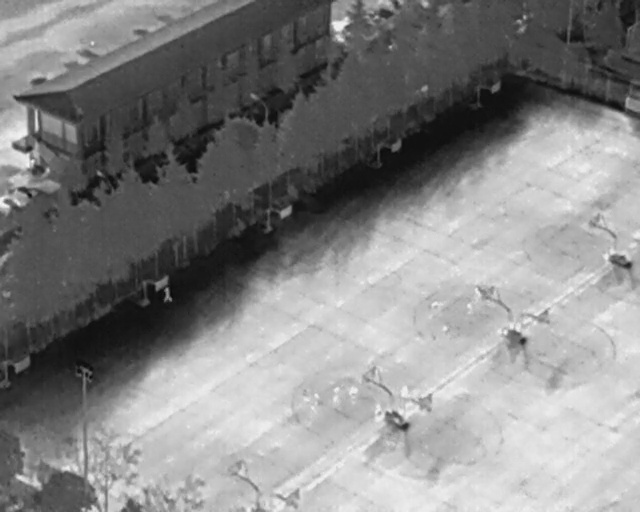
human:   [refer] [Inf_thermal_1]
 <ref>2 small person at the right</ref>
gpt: <box>[[73, 56, 75, 57, 2], [72, 59, 74, 61, 2]]</box>

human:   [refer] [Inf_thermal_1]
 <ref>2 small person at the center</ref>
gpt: <box>[[67, 58, 68, 60, 2], [68, 63, 70, 64, 2]]</box>

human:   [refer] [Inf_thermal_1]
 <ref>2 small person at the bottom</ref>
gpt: <box>[[46, 76, 48, 78, 2], [62, 75, 64, 77, 2]]</box>

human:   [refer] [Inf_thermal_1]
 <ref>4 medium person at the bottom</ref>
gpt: <box>[[53, 75, 56, 77, 2], [47, 77, 50, 79, 8], [50, 75, 54, 78, 2], [57, 79, 60, 81, 2]]</box>

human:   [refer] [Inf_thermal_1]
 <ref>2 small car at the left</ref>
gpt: <box>[[2, 34, 4, 40, 24], [0, 37, 2, 41, 2]]</box>